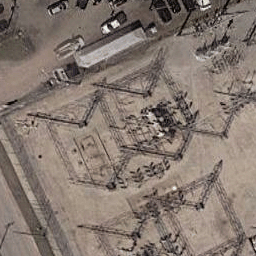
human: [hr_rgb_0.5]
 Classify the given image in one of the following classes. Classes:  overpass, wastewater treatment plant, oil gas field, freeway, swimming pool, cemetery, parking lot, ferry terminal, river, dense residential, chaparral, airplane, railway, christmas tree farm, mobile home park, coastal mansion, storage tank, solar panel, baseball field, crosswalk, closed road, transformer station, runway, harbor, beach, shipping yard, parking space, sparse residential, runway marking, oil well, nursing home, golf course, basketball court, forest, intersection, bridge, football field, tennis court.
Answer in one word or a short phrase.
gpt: transformer station